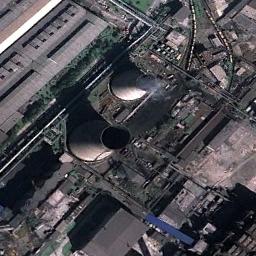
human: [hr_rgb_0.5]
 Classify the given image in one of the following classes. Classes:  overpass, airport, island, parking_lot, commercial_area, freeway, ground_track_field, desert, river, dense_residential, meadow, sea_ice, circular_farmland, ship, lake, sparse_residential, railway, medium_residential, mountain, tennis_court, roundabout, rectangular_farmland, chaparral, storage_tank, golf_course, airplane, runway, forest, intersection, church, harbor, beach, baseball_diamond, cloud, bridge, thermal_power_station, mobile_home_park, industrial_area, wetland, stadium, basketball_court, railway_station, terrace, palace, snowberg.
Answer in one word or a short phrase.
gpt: thermal_power_station